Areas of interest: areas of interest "Business office"
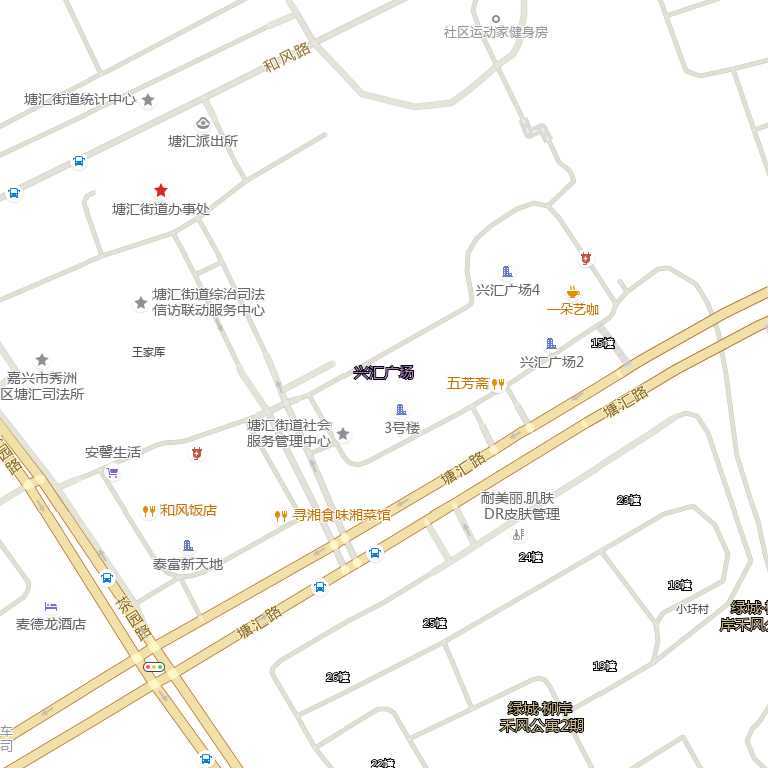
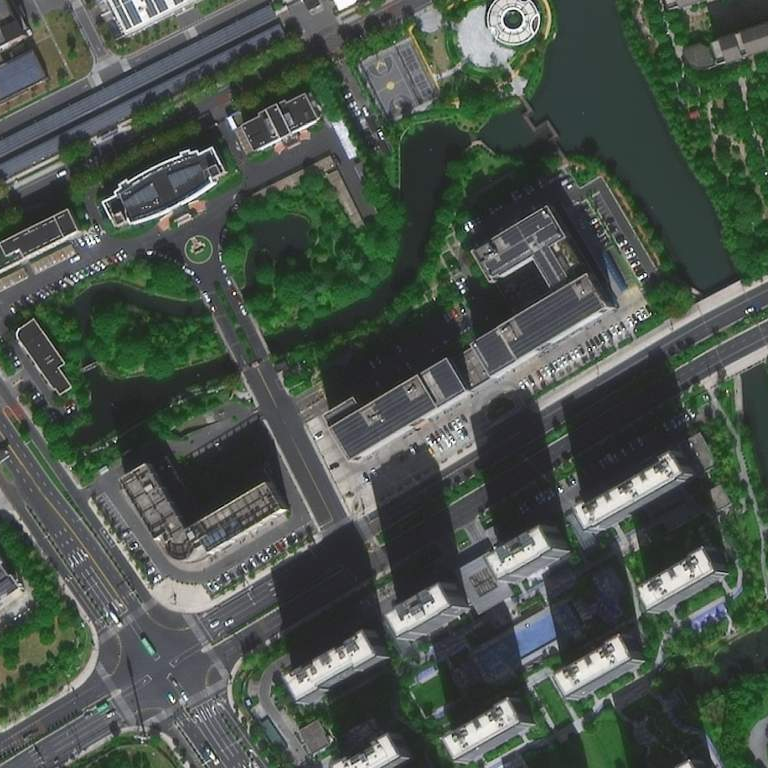